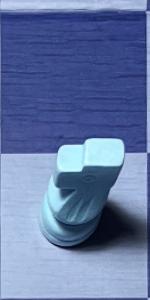
Label: Knight_White